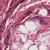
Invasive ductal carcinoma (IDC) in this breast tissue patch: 0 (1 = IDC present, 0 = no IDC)